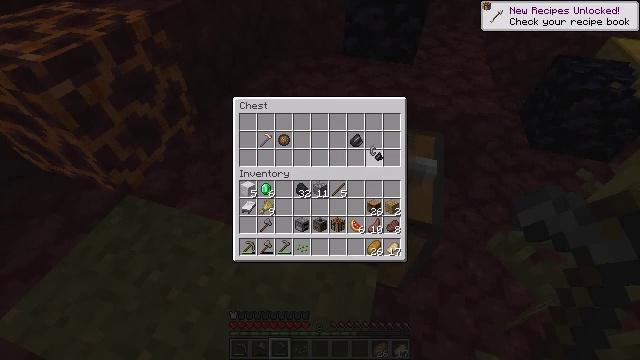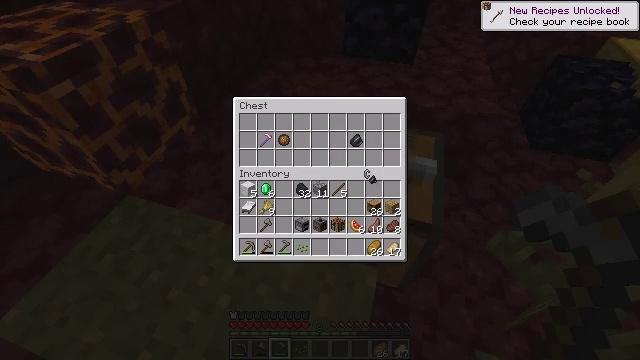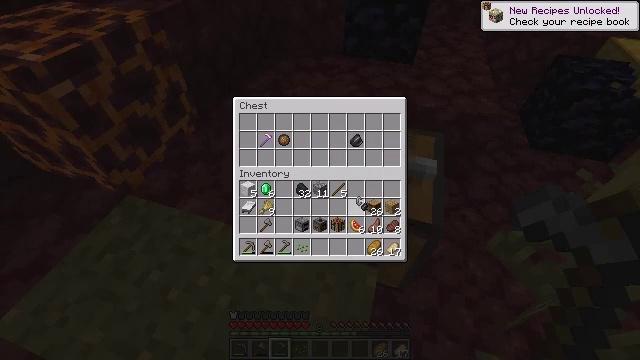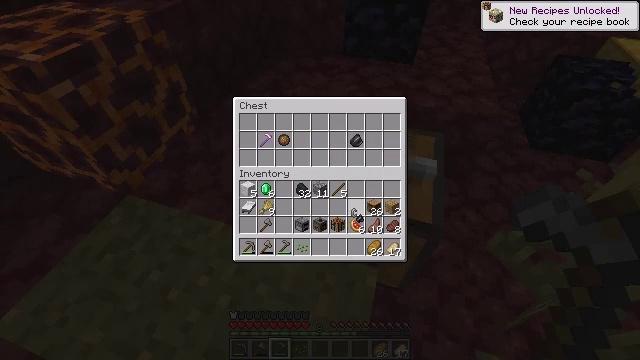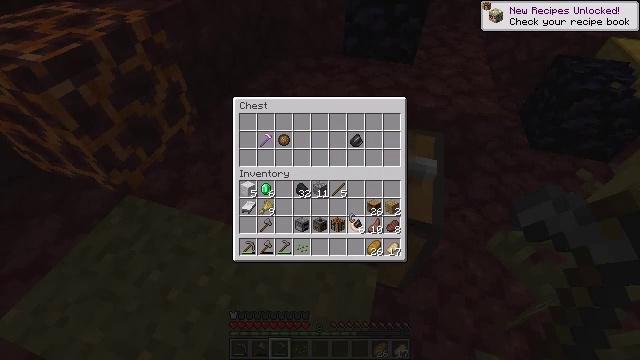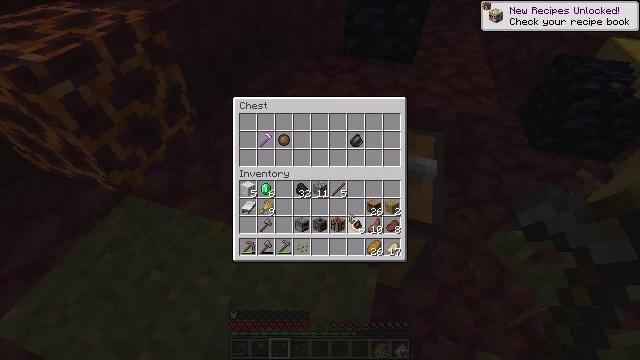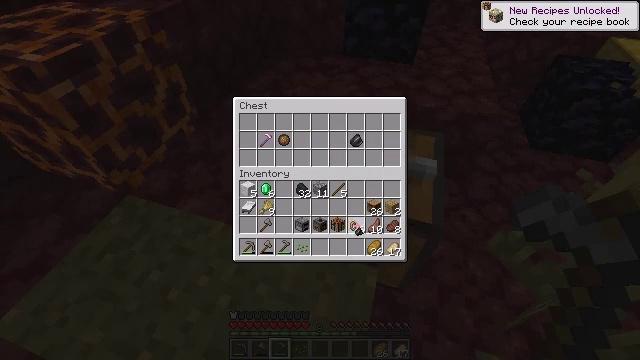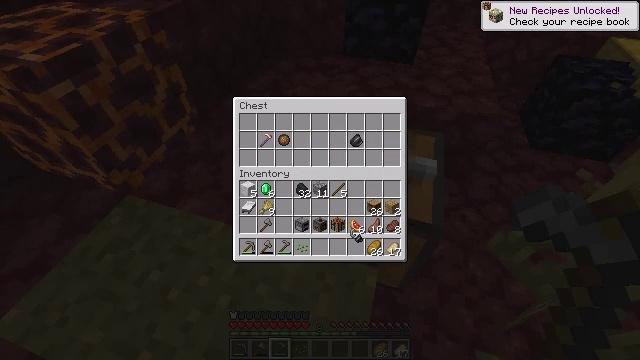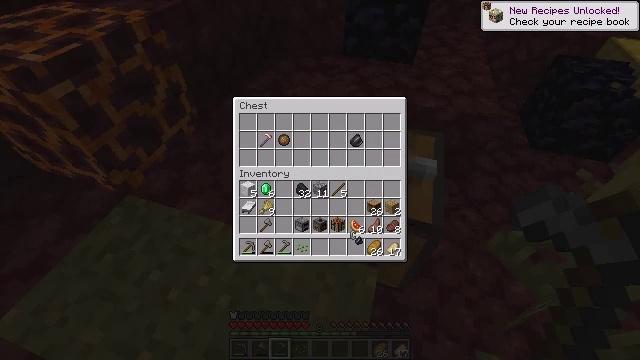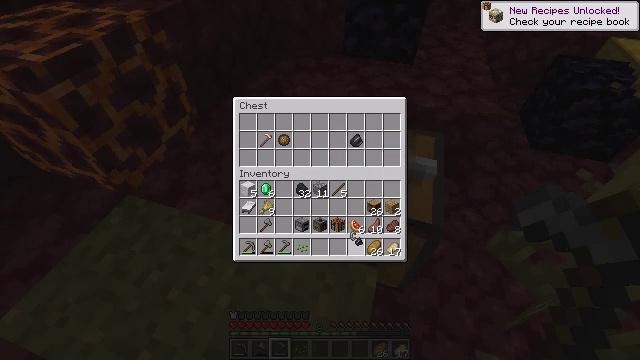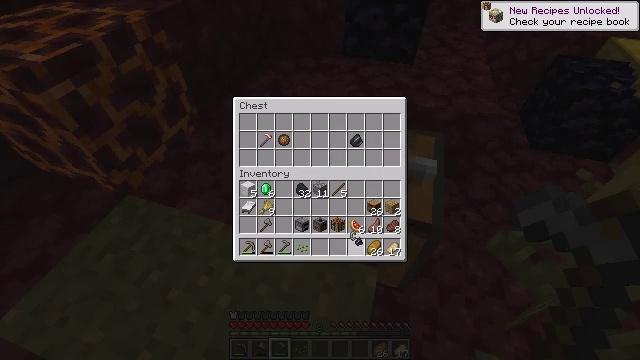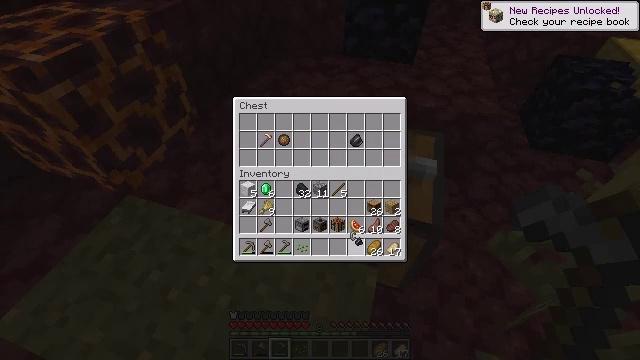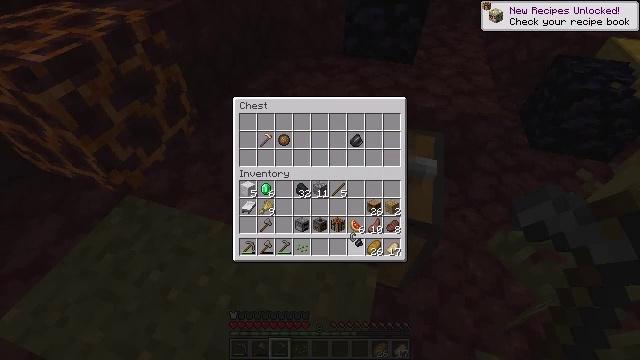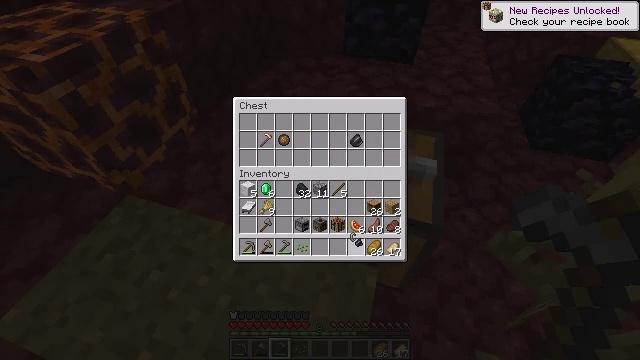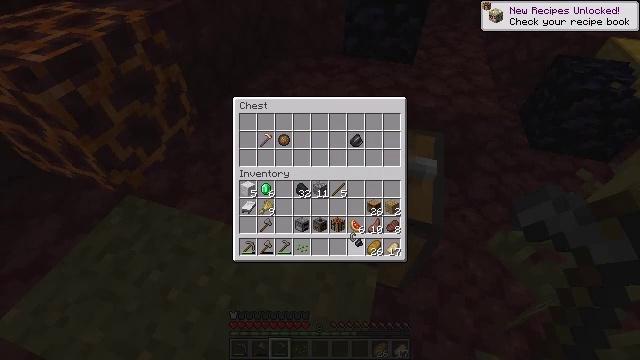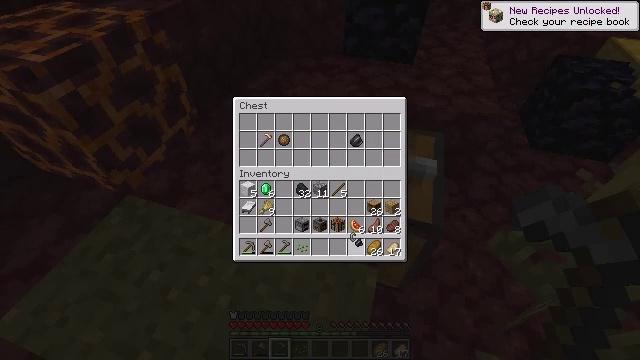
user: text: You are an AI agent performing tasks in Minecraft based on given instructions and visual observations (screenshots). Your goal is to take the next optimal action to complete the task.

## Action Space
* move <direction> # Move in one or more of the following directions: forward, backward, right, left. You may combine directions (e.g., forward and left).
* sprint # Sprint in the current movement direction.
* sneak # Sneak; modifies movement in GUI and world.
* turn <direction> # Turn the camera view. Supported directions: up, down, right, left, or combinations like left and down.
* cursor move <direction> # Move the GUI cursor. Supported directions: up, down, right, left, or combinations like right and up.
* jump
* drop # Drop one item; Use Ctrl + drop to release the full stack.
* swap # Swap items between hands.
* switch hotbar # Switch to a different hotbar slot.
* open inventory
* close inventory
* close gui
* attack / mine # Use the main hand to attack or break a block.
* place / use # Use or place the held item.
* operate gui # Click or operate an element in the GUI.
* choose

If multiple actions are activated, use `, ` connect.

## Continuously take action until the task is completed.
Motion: motion action
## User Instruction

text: Collect a hay block for crafting.
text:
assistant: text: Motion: cursor move down
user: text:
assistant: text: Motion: cursor move left and down
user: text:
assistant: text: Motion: cursor move down
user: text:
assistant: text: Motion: no_op
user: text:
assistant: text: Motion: no_op
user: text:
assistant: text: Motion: no_op
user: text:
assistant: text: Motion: cursor move down
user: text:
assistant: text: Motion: no_op
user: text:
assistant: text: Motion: no_op
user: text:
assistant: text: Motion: no_op
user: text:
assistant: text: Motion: no_op
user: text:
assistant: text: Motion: no_op
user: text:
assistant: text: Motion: no_op
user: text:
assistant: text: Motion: no_op
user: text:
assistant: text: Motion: operate gui
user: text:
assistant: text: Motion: operate gui
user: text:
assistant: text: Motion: no_op
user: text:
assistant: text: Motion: no_op
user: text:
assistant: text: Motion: no_op
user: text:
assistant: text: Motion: no_op
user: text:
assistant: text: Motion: cursor move up
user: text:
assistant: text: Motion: cursor move left and up
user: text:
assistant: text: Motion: cursor move left and up
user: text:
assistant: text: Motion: no_op
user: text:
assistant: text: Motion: no_op
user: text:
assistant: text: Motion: no_op
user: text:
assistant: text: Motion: no_op
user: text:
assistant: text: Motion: cursor move left and up
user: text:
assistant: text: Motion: no_op
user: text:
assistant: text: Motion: no_op